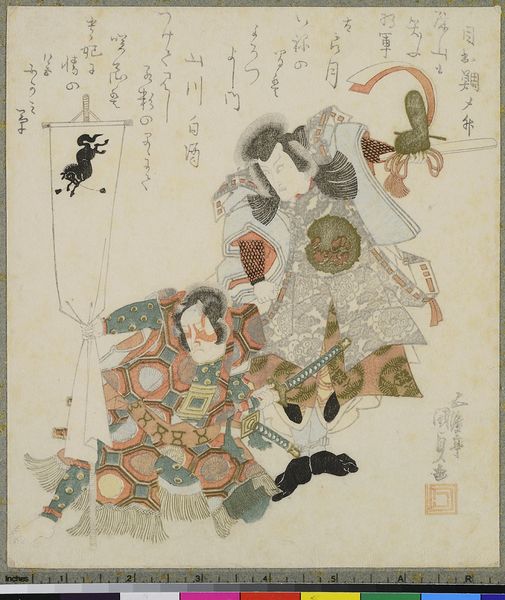
Künstler: Utagawa Kunisada
Standort: Hamburg
Institution: Museum für Kunst und Gewerbe Hamburg
Schlagwörter: pferd, holzschnitt, fahnen, schriftzeichen, druckgraphik, druckgrafik, zeit, schauspieler, farbholzschnitt, schauspielerin, standarten, chinesische malerei, wappentiere, kimonos, kabuki, edo, reproduktionen, schwertkampf, druckerzeugnisse, blindprägedruck, blinddruck, auf pergament?